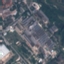
Land use / land cover: Industrial